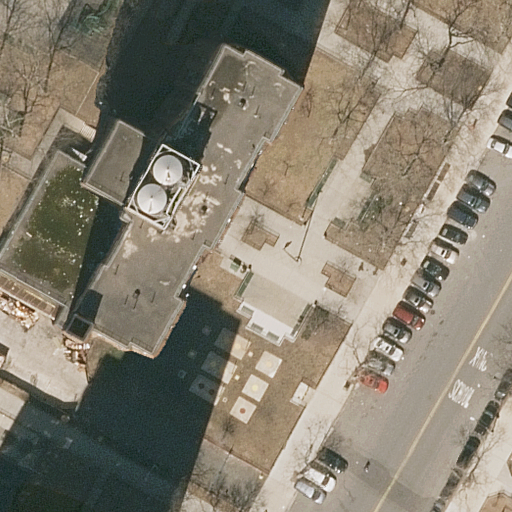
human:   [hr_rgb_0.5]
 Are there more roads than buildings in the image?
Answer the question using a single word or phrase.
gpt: yes

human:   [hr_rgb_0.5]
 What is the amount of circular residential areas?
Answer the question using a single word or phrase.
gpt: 0

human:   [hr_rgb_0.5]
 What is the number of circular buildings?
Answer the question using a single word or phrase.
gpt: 0

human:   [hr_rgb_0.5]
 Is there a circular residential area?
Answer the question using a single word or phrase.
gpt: no

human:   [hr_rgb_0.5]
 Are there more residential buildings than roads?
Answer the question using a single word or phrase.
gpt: no

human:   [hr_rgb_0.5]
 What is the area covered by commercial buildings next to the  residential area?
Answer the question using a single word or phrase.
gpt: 0m2

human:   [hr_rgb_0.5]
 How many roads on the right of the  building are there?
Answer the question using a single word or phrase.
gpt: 2

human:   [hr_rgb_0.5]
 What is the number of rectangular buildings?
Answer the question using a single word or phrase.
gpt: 1

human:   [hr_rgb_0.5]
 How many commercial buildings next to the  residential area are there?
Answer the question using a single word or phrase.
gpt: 0

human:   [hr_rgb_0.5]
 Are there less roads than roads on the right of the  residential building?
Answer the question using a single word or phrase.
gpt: no

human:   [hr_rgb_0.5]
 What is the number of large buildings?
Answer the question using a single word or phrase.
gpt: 0

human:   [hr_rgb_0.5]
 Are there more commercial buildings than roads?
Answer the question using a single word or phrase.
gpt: no

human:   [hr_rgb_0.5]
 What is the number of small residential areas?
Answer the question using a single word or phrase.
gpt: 0

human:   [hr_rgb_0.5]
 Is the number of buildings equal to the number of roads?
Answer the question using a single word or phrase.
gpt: no

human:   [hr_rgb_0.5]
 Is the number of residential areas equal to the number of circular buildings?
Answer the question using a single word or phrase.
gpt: no

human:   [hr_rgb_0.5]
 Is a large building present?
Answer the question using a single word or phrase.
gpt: no

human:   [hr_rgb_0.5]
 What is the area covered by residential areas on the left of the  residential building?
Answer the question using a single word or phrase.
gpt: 0m2

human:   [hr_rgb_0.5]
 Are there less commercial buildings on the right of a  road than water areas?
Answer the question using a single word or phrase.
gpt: no

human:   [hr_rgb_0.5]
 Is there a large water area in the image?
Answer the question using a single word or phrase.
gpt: no

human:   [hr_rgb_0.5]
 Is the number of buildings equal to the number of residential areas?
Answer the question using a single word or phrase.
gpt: yes

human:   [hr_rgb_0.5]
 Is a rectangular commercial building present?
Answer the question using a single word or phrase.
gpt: no

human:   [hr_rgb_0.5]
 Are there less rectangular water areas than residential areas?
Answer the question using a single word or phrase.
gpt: yes

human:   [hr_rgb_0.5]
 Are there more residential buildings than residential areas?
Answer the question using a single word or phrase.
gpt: no

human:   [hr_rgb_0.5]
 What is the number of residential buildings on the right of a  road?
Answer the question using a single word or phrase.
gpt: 0

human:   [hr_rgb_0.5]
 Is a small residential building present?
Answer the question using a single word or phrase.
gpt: yes

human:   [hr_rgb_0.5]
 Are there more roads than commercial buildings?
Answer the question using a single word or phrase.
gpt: yes

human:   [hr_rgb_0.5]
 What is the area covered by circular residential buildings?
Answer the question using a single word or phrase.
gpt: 0m2

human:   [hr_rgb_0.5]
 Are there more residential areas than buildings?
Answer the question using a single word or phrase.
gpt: no

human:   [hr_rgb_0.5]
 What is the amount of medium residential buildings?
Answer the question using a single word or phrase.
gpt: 0

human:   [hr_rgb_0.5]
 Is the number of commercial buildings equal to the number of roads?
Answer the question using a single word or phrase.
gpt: no

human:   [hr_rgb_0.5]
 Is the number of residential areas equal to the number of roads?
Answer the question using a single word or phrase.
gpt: no

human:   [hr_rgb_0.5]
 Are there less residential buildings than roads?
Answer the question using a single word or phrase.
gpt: yes

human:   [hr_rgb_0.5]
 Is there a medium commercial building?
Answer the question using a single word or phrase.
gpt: no

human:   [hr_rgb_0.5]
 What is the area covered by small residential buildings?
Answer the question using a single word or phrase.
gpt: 3m2

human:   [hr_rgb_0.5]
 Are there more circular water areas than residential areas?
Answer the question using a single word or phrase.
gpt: no

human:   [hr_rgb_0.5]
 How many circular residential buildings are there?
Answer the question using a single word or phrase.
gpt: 0